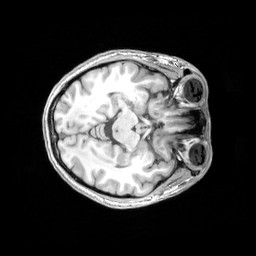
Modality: T1w
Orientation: axial
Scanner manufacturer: siemens
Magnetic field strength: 3 T
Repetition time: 2.53 s
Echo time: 0.00326 s